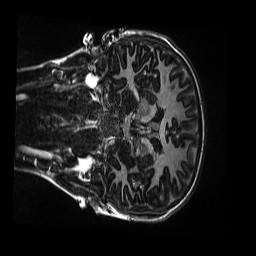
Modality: MP2RAGE
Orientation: coronal
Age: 9
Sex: male
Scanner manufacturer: siemens
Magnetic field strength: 3 T
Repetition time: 4 s
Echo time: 0.00303 s